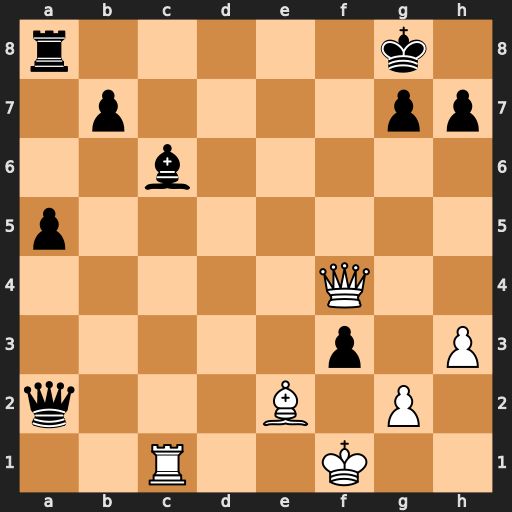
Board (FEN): r5k1/1p4pp/2b5/p7/5Q2/5p1P/q3B1P1/2R2K2
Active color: w
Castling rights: -
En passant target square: -
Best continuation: Bc4+ Qxc4+ Qxc4+